Interaction volume radius: 5 \u00c5
Interaction volume height: 20 \u00c5
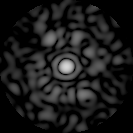
Disorder parameter: 0.8361